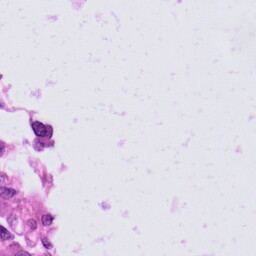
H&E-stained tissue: Skin